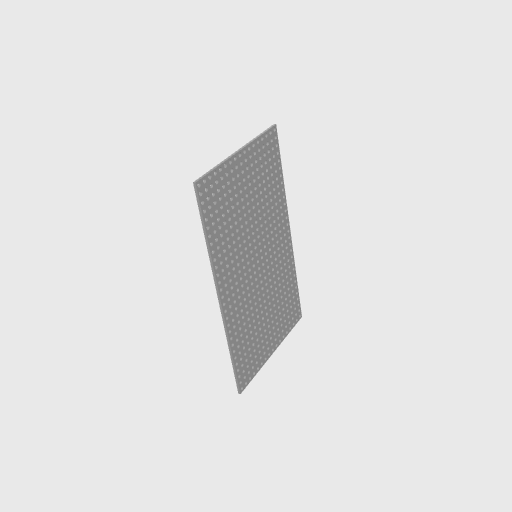
Part: GridPlate17x29H